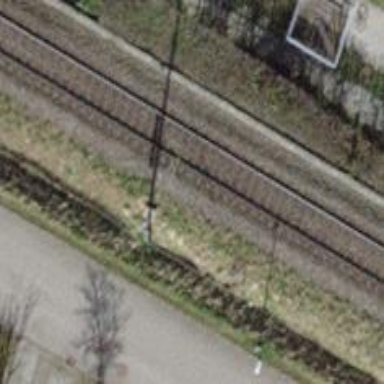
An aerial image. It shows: Solitary milestone along the railway.